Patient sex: M
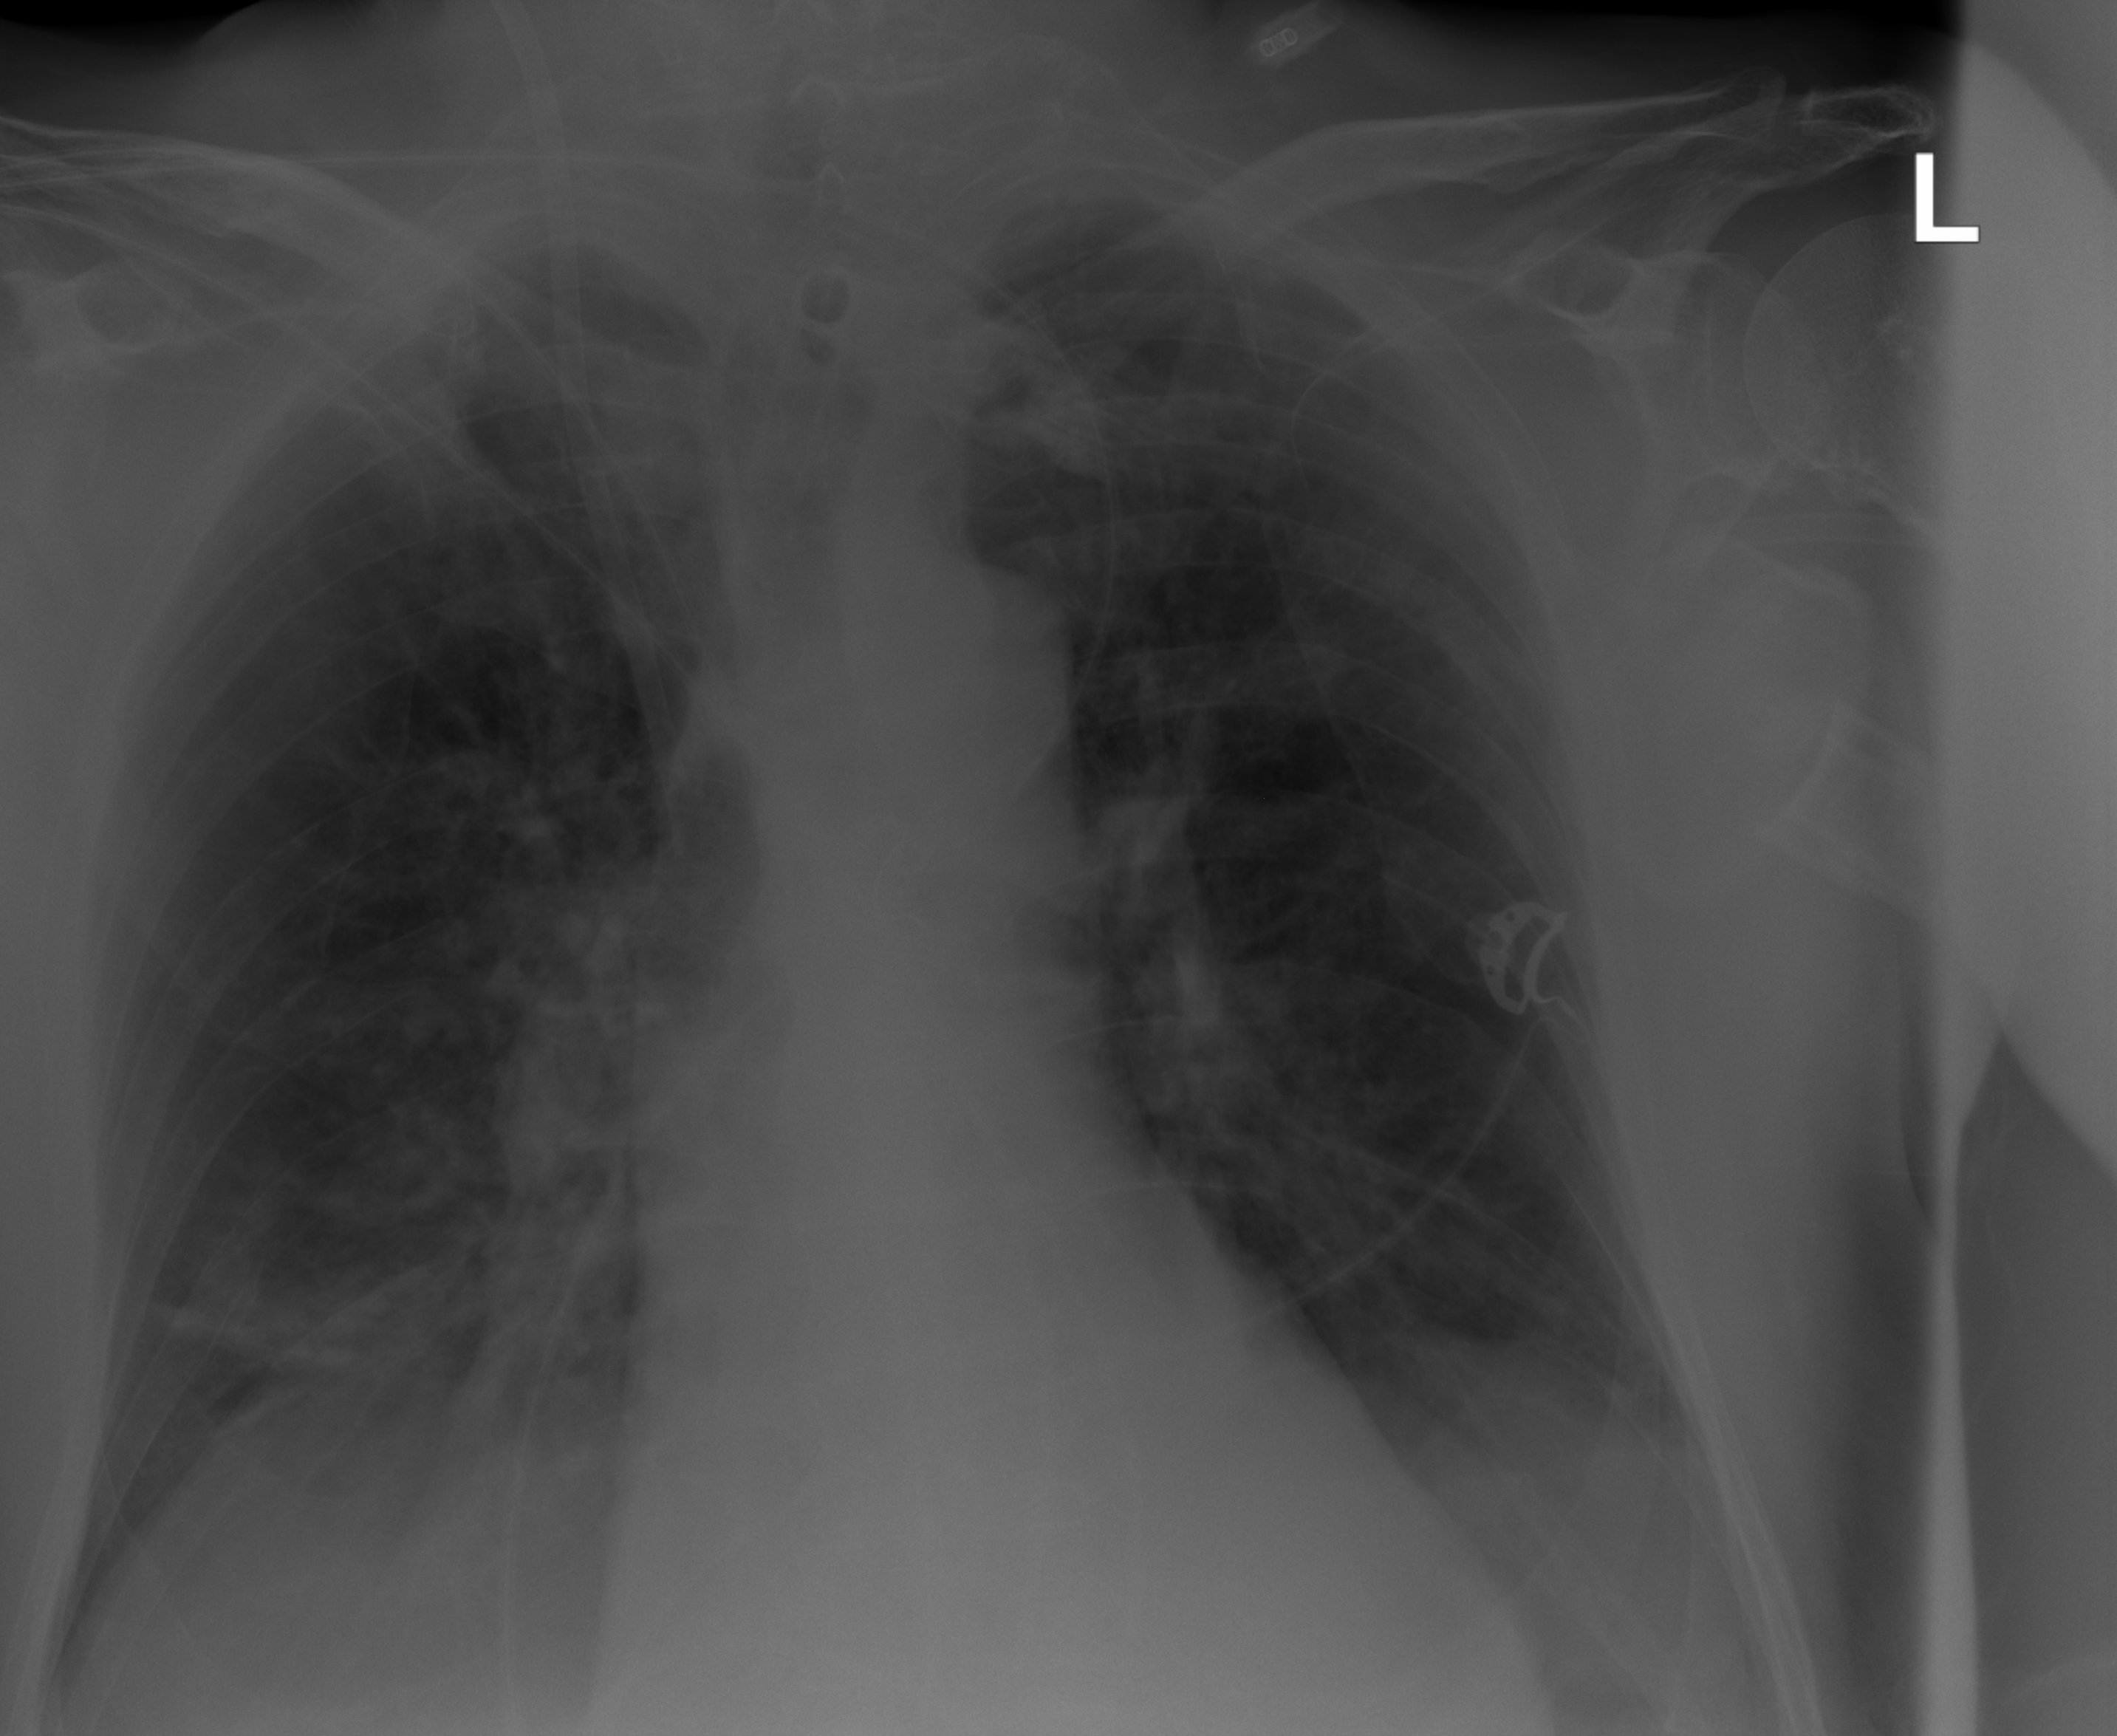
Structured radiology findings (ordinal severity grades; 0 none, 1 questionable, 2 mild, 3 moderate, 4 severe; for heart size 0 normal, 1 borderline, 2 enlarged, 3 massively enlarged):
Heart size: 0
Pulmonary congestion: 2
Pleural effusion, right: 2
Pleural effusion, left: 1
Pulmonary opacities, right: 2
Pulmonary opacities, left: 0
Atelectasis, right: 2
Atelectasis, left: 1